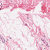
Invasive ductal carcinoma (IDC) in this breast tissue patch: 0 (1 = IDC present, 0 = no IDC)